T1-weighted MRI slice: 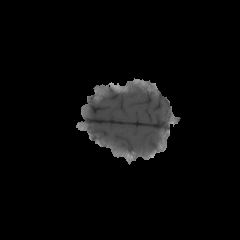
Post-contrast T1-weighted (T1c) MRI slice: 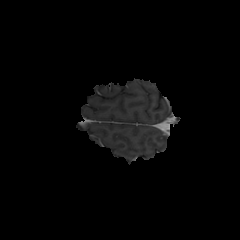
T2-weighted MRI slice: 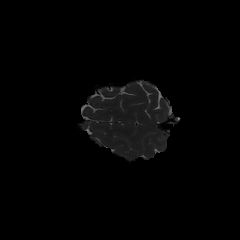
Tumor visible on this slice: no